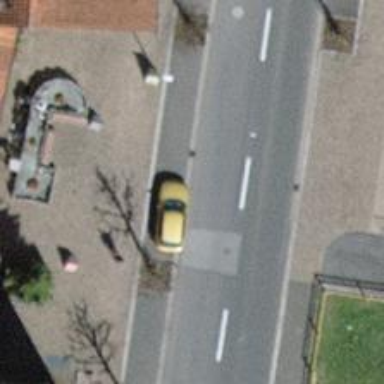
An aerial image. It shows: Unclassified road with asphalt surface. There is parallel parking on the right lane.